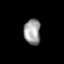
Tissue: prostate
Cell type: T cells
Senescence score: 0.3148
Nuclear area (px): 418
Mean DAPI intensity: 156.124